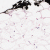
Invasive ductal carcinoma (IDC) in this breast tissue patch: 0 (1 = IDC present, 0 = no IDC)